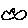
Label: cloud